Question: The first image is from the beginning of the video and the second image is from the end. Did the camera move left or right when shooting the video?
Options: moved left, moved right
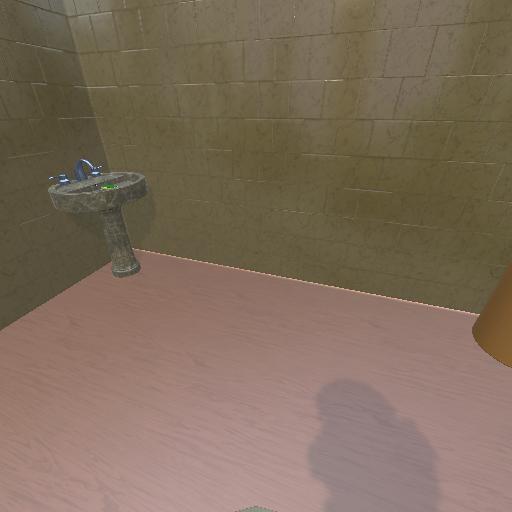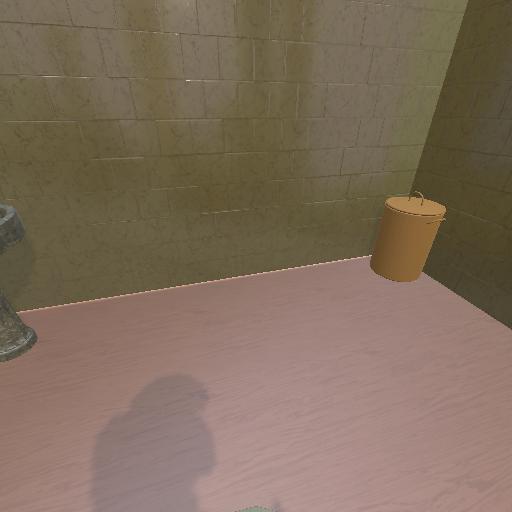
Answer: moved left